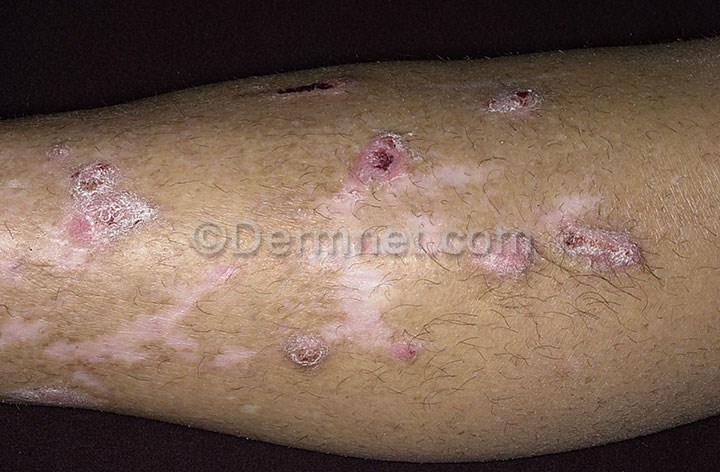
Disease: Eczema Photos